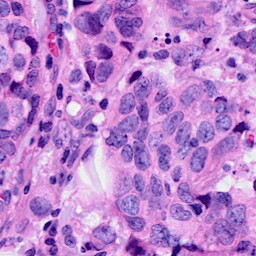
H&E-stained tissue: Breast